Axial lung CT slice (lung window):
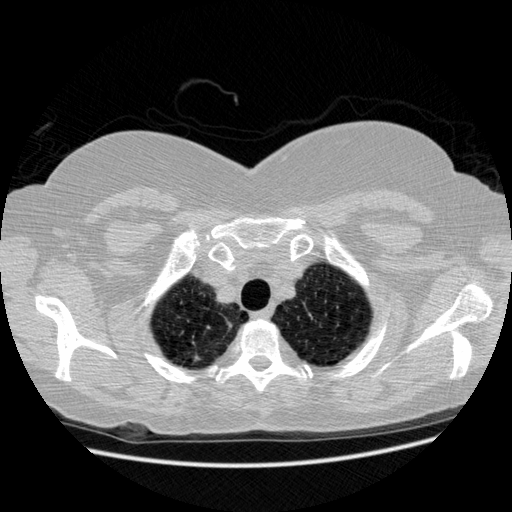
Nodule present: no